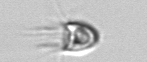
Label: Balanion